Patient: sex M, age 81
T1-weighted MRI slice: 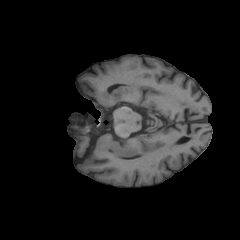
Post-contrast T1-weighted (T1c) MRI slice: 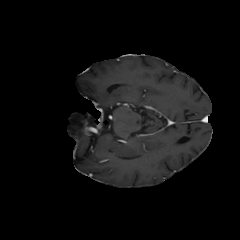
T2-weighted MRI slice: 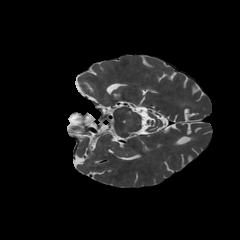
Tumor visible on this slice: no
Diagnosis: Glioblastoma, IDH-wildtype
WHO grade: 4